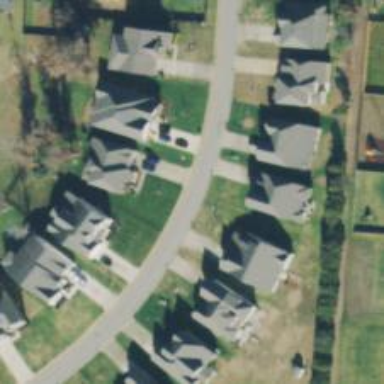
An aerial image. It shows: Residential road.